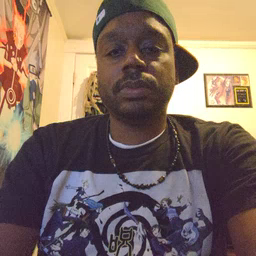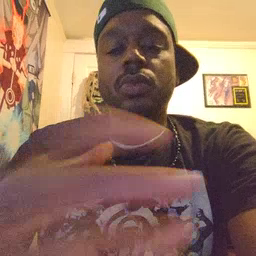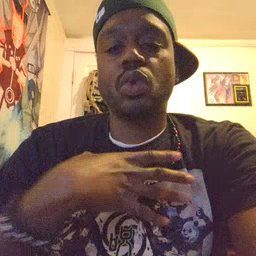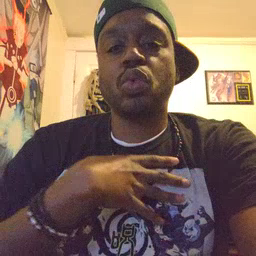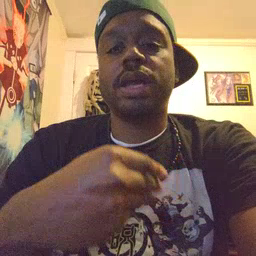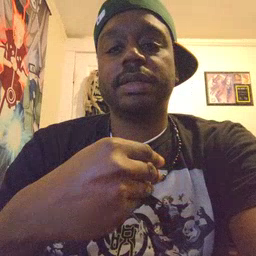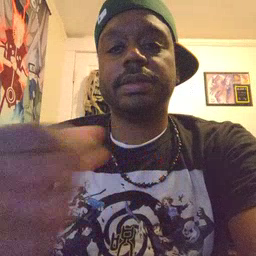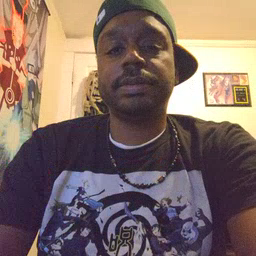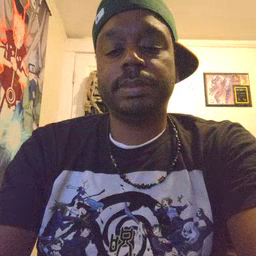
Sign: white